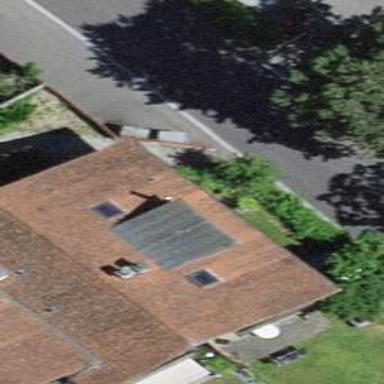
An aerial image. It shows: House with skillion roof shape.